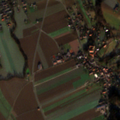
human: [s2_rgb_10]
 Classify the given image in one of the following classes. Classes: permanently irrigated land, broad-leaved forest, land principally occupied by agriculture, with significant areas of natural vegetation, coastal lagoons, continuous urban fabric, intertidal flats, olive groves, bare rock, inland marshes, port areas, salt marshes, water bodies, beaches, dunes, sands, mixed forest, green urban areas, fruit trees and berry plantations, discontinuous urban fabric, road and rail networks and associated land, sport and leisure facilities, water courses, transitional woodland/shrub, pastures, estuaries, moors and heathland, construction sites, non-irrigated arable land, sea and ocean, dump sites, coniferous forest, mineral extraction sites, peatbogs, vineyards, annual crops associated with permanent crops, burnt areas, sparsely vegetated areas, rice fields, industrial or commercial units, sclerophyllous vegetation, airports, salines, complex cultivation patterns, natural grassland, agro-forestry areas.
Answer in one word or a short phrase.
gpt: discontinuous urban fabric, non-irrigated arable land, complex cultivation patterns